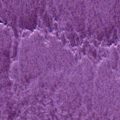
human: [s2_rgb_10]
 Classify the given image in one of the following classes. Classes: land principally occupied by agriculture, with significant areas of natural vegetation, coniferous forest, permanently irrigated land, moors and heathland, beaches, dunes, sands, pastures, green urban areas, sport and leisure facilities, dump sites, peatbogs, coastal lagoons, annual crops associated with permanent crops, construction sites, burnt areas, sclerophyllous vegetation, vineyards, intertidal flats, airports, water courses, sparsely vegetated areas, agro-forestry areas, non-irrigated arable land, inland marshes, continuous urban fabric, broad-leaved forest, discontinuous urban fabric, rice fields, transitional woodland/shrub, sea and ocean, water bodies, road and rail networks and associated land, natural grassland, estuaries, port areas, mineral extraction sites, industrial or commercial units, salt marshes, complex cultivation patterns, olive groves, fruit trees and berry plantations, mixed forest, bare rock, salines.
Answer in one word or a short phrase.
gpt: sea and ocean